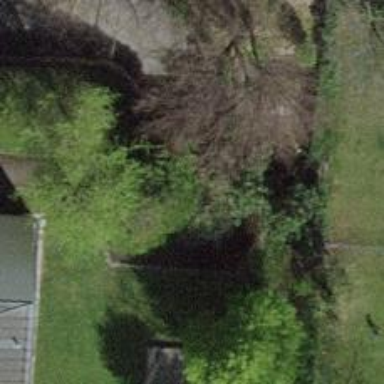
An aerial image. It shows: Driveway tunnel that serves as roadway.